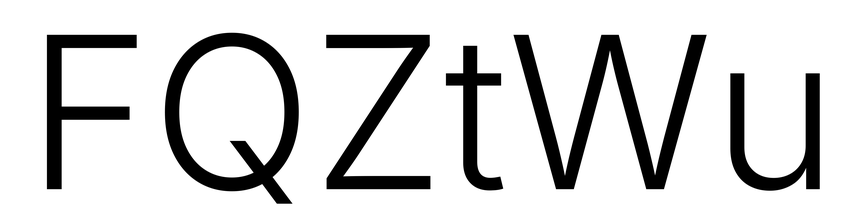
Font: Inter_Light